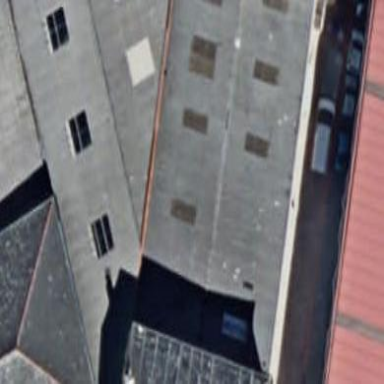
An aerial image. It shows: Warehouse.